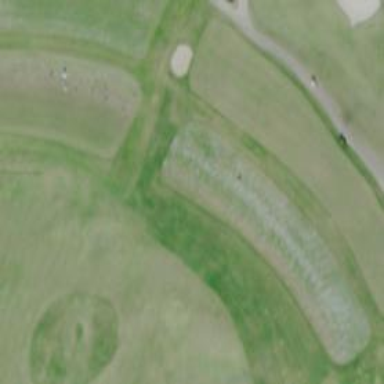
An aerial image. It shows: Grassy area designated as golf tee.